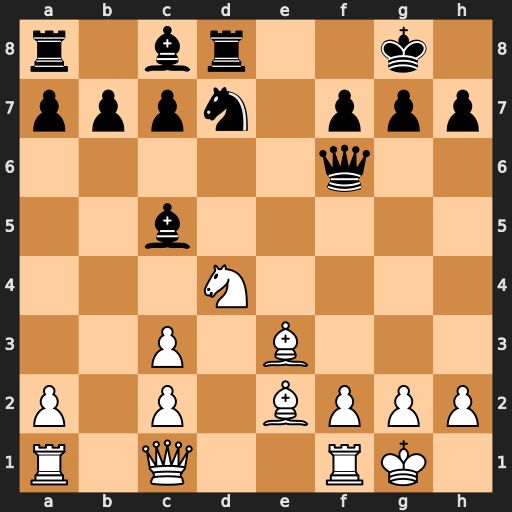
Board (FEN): r1br2k1/pppn1ppp/5q2/2b5/3N4/2P1B3/P1P1BPPP/R1Q2RK1
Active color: w
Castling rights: -
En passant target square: -
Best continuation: Bg5 Re8 Bxf6